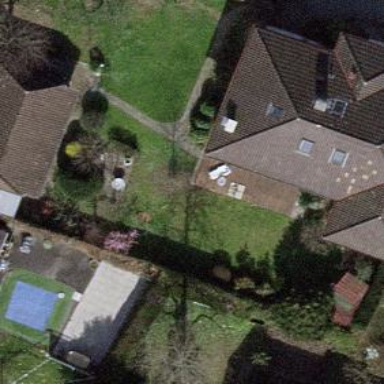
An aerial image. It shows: Garden surrounded by fence.